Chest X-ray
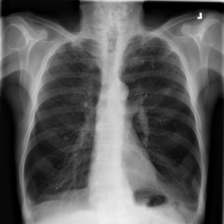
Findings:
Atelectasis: negative
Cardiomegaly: negative
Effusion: negative
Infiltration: negative
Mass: positive
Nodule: positive
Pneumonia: negative
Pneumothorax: negative
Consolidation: negative
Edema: negative
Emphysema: negative
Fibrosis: negative
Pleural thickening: negative
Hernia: negative